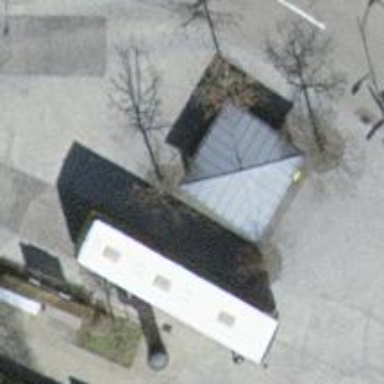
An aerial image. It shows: Bus stop with shelter. It is platform for public transport.